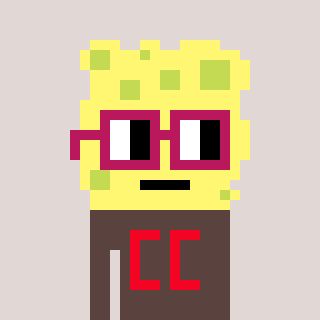
a pixel art character with square dark red glasses, a sponge-shaped head and a darkbrown-colored body on a warm background